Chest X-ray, AP view. Patient: 50 years old, sex M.
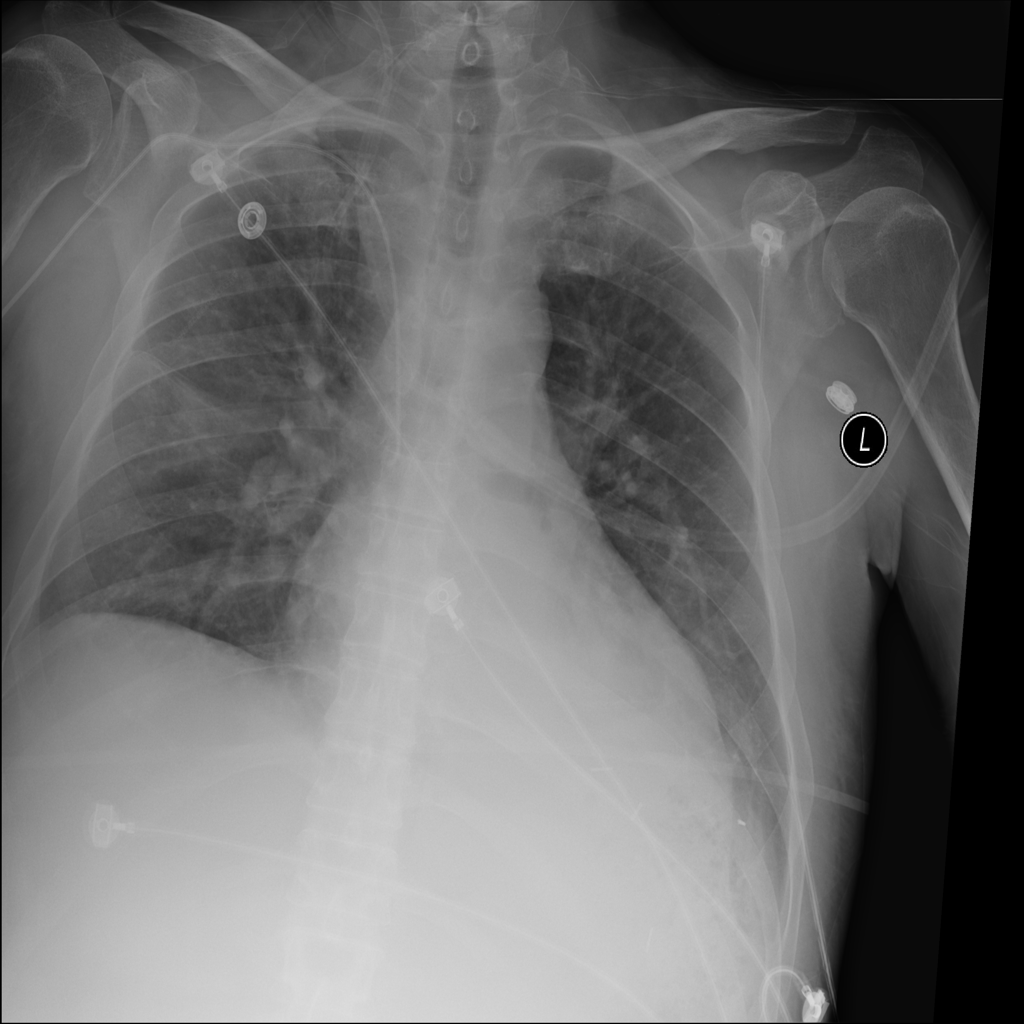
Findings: Consolidation